Question: I'm just getting started with three.js, and having some issues extruding some 2d shapes.
I have a GeoJSON file containing all the counties in the US. I'm using d3.js and a 'd3.geo.albersUSa()' projection to convert each latitude/longitude into a list of X/Y coordinates to make a 'THREE.Shape' that I'm then extruding and drawing. This seems to work OK for most counties.
The issue I'm seeing is that some subset of counties either fail to extrude or extrude incorrectly with the following sequences of warnings:
'''
Warning, unable to triangulate polygon!
Duplicate point 653.4789181355854:204.0166729191409
Either infinite or no solutions!
Its finite solutions.
Either infinite or no solutions!
Too bad, no solutions.
'''
I'm not sure I understand exactly what the issue is -- as far as I can tell, there's nothing special about these particular shapes. Am I doing something wrong, or is this an issue with the extrusion code in three.js?
---
For example here are some missing counties:
Also notice the triangular 'hourglass' missing pieces in Texas: these look like some counties which were only half rendered (they ended up as triangles instead of rectangles or squares?)

<URL>
Apologies for the huge code dump, I tried to pare it down as much as possible.
### setup:
'''
/* initialize the scene, camera, light, and background plane */
var Map = function(params) {
this.width = params.width;
this.height = params.height;
this.container = params.target || document.body;
this.renderer = new THREE.WebGLRenderer({antialias: true});
this.renderer.setSize(this.width, this.height);
this.renderer.setClearColorHex(0x303030, 1.0);
this.container.appendChild(this.renderer.domElement);
this.camera = new THREE.PerspectiveCamera(45, this.width / this.height,
1, 10000);
this.scene = new THREE.Scene();
this.scene.add(this.camera);
this.camera.position.z = 550;
this.camera.position.x = 0;
this.camera.position.y = 550;
this.camera.lookAt(this.scene.position);
this.projection = d3.geo.albersUsa()
.scale(1000)
.translate([250, 0]);
var pointLight = new THREE.PointLight(0xFFFFFF);
pointLight.position.x = 800;
pointLight.position.y = 800;
pointLight.position.z = 800;
var plane = new THREE.Mesh(
new THREE.PlaneGeometry(10000, 10000, 10, 10),
new THREE.MeshLambertMaterial({color: 0xffffff})
);
plane.rotation.x = -Math.PI/2;
this.scene.add(pointLight);
this.scene.add(plane);
'''
};
### rendering:
'''
/* given a GeoJSON Feature, return a list of Vector2s
* describing where to draw the feature, using the provided projection. */
function path(proj, feature) {
if (feature.geometry.type == 'Polygon') {
return polygonPath(proj, feature.geometry.coordinates);
} else if (feature.geometry.type == 'MultiPolygon') {
return multiPolygonPath(proj, feature.geometry.coordinates);
}
}
/* a GeoJSON Polygon is a set of 'rings'. The first ring is the shape of the polygon.
* each subsequent ring is a hole inside that polygon. */
function polygonPath(proj, rings) {
var list = [];
var cur = [];
$.each(rings, function(i, ring) {
cur = [];
$.each(ring, function(i, coord) {
var pts = proj(coord);
cur.push(new THREE.Vector2(pts[0], pts[1]));
});
list.push(cur);
});
return list;
}
/* a GeoJSON MultiPolgyon is just a series of Polygons. */
function multiPolygonPath(proj, polys) {
var list = [];
$.each(polys, function(i, poly) {
list.push(polygonPath(proj, poly));
});
return list;
}
/* for each feature, find it's X/Y Path, create shape(s) with the required holes,
* and extrude the shape */
function renderFeatures(proj, features, scene, isState) {
var color = 0x33ccff;
$.each(features, function(i, feature) {
var polygons = path(proj, feature);
if (feature.geometry.type != 'MultiPolygon') {
polygons = [polygons];
}
$.each(polygons, function(i, poly) {
var shape = new THREE.Shape(poly[0]);
if (poly.length > 1) {
shape.holes = poly.slice(1).map(function(item) { return new THREE.Shape(item); });
}
var geom = new THREE.ExtrudeGeometry(shape, { amount: 20, bevelEnabled: false });
var c = new THREE.Mesh(geom, new THREE.MeshLambertMaterial({color: color}) );
c.rotation.x = Math.PI/2;
c.translateX(-290);
c.translateZ(50);
c.translateY(5);
scene.add(c);
});
});
}
Map.prototype.renderCounties = function() {
$.getJSON('/data/us-counties.json', function(json) {
renderFeatures(this.projection, json.features, this.scene, false);
this.renderer.render(this.scene, this.camera);
}.bind(this));
}
'''
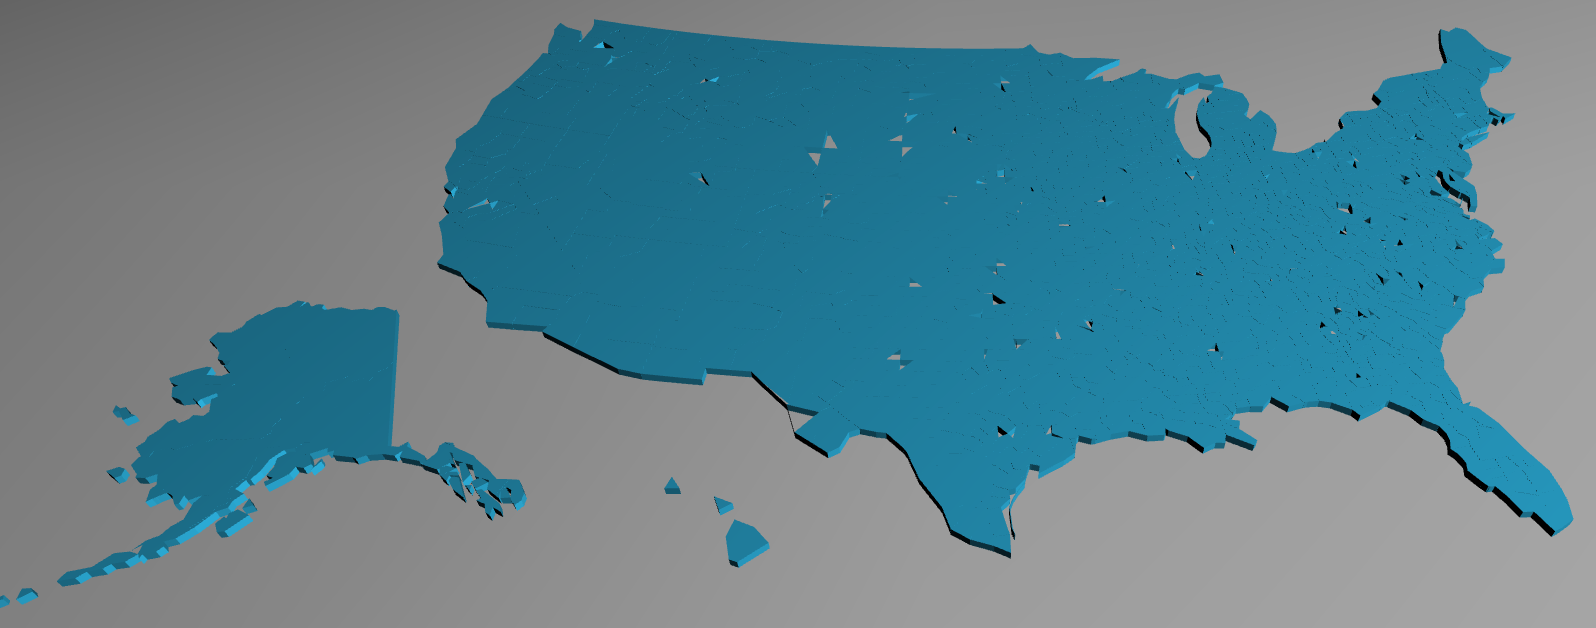
Answer: It looks like the points of the polygon are in the wrong order.